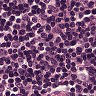
Metastatic tissue present: yes